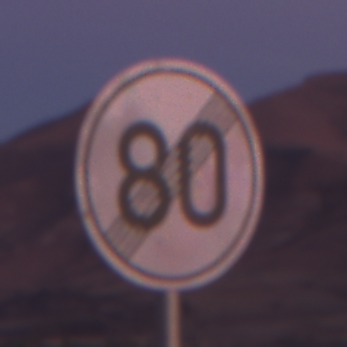
Verkehrszeichen: EndeGeschwindigkeit80
Umgebung: Outdoor, Nature
Tageszeit: Dawn
Wetter: PartlyCloudy
Licht: Natural
Jahreszeit: NotSpecified
Kontrast: MediumContrast